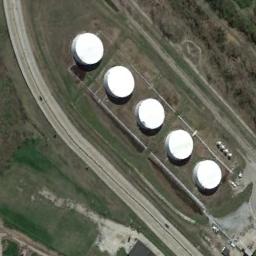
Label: storage_tank